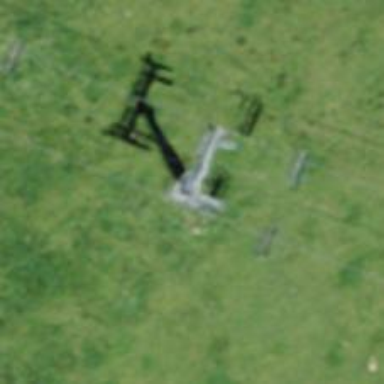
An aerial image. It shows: Pylon used for aerialway.